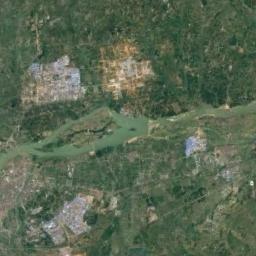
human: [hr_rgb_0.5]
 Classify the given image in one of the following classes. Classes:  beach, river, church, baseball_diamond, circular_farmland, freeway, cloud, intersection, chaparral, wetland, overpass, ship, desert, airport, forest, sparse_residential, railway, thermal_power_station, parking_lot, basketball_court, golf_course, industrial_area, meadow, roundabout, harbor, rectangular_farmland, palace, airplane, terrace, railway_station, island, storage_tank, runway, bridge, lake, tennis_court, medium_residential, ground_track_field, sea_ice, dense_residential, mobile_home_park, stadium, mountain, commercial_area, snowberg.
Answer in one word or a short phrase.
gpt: river